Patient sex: M
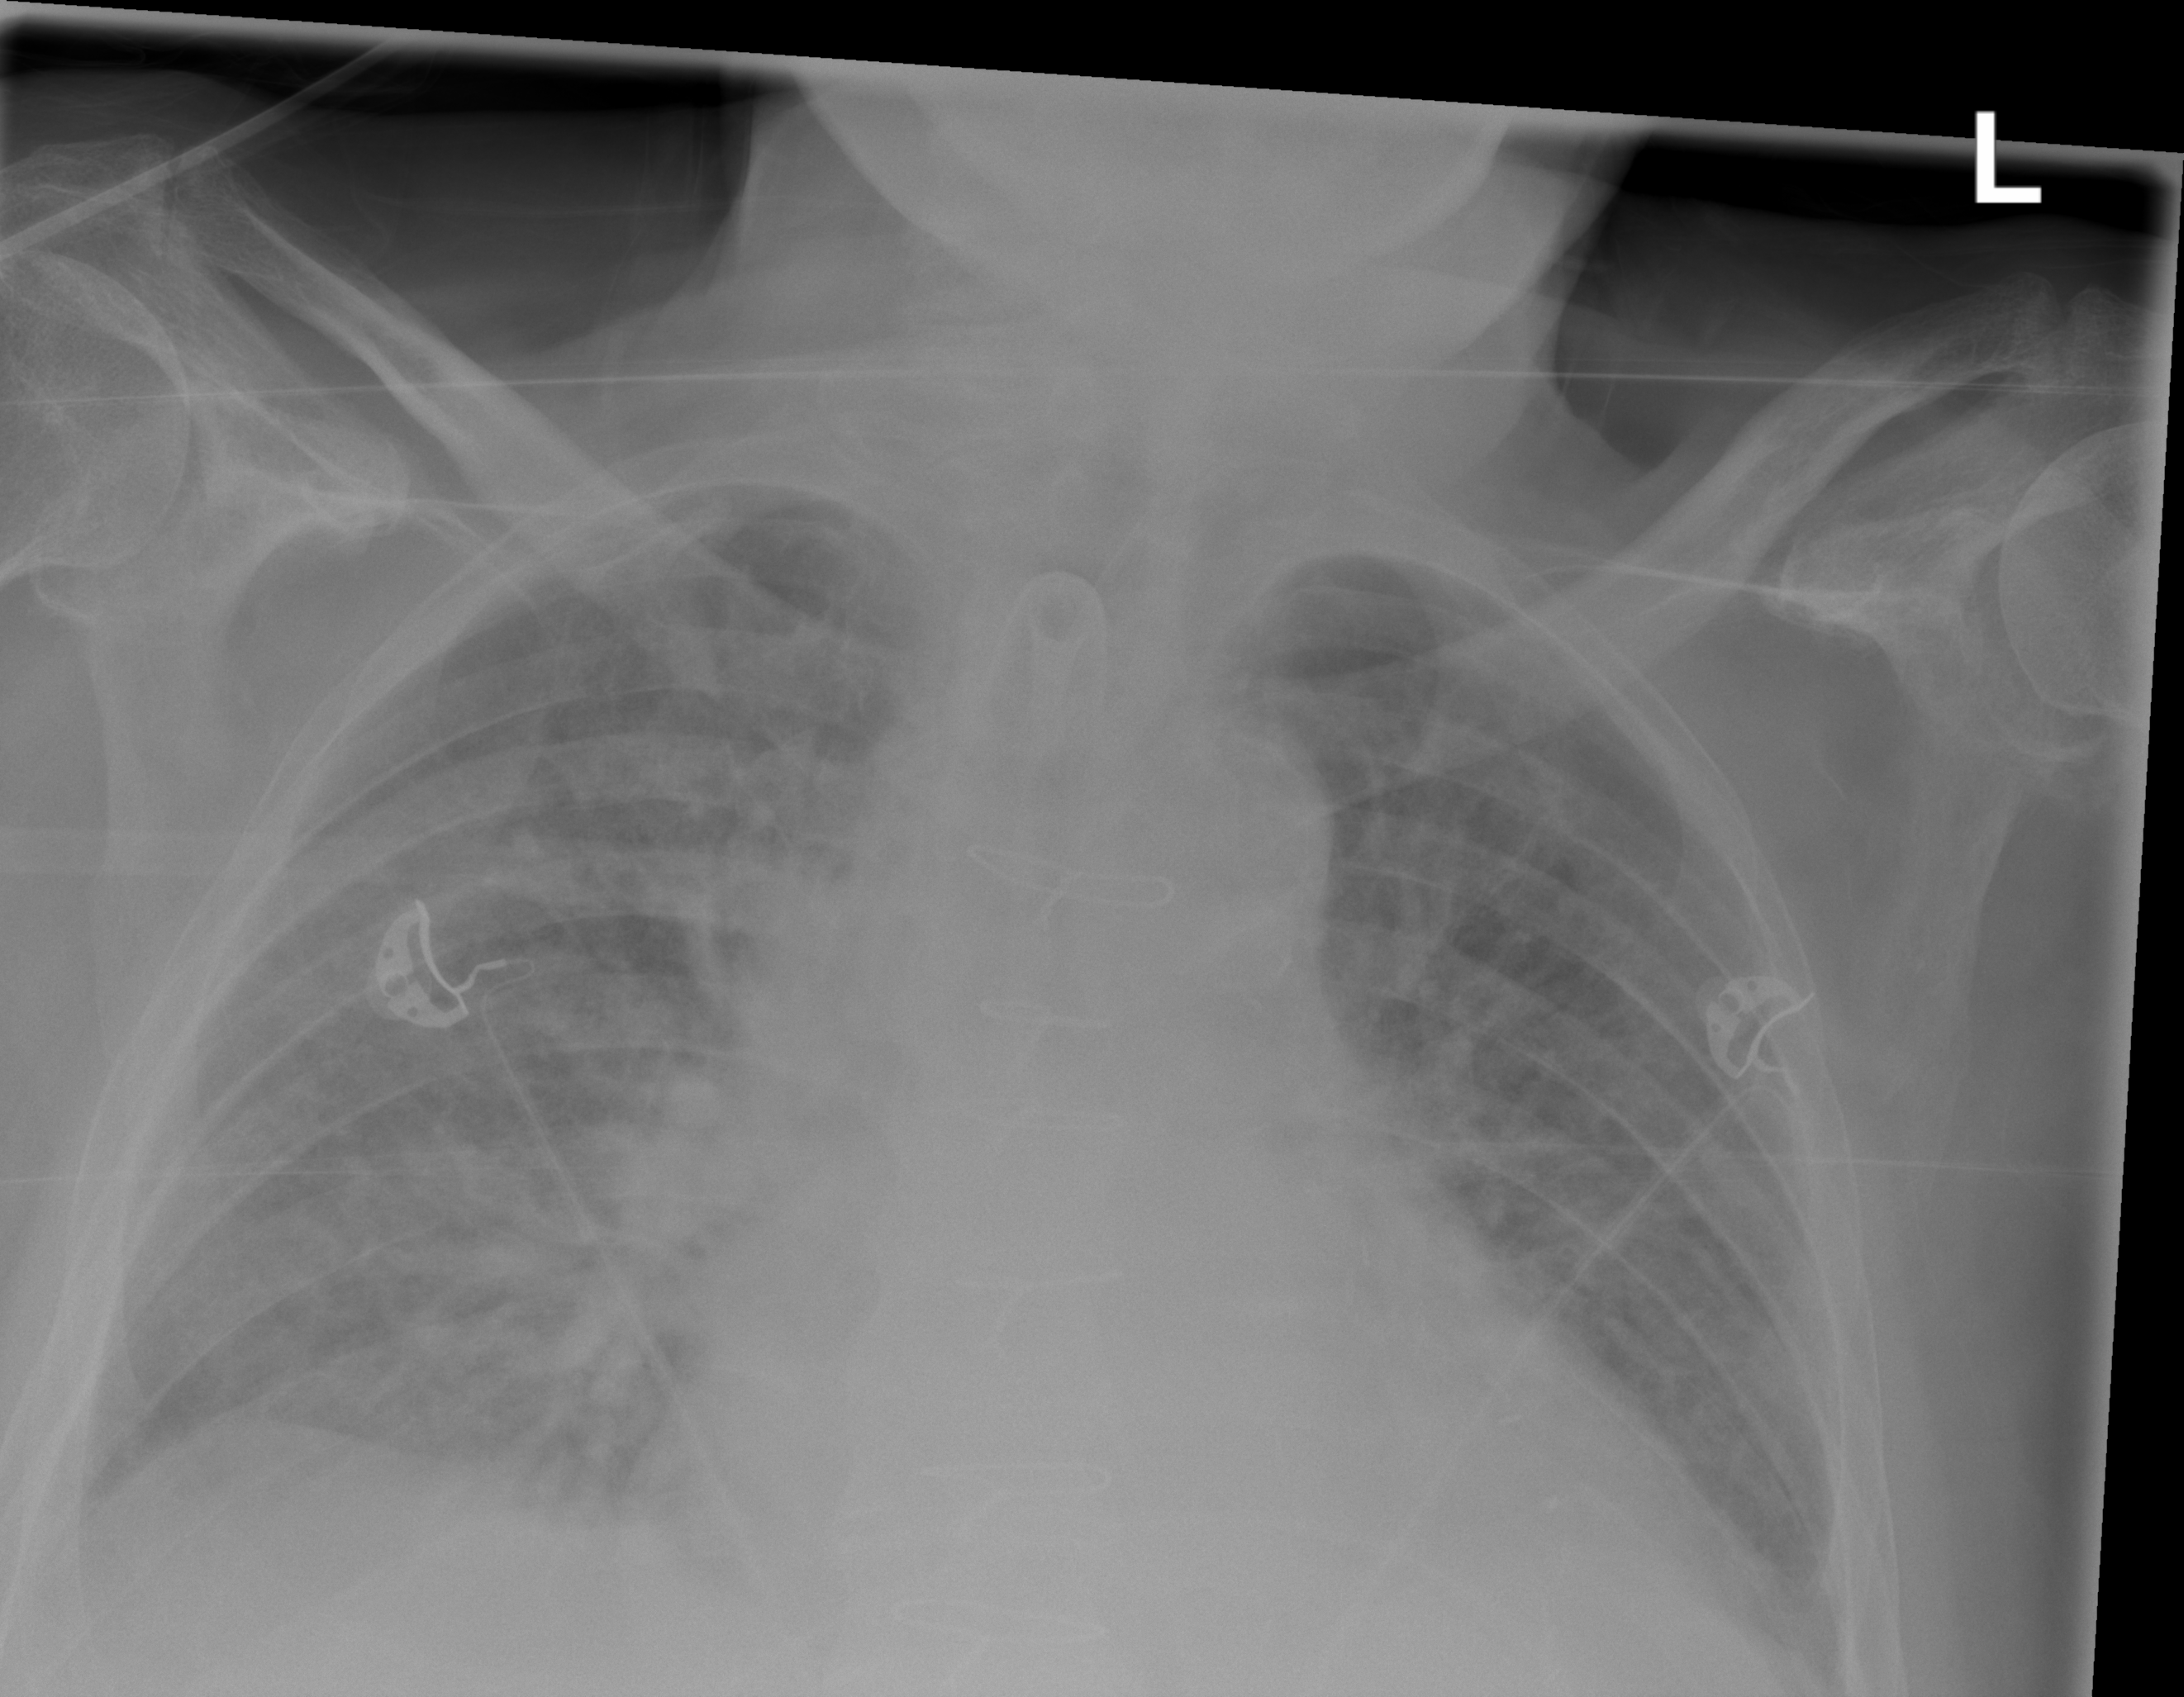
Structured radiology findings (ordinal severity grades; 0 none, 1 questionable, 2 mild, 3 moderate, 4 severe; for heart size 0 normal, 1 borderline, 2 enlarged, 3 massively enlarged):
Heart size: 2
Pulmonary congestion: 2
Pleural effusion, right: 0
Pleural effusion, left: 2
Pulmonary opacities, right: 2
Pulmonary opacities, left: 2
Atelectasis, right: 2
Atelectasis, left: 2